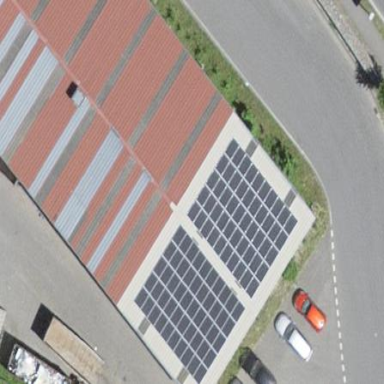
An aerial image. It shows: Building that serves as recycling center.